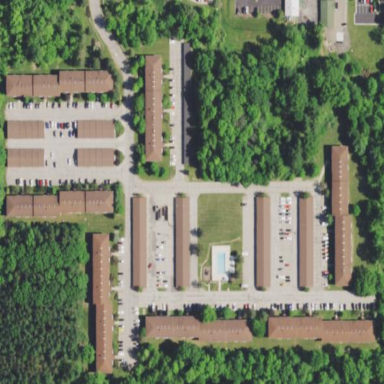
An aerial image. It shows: Residential area with apartments.